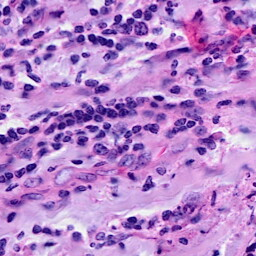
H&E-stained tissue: Breast